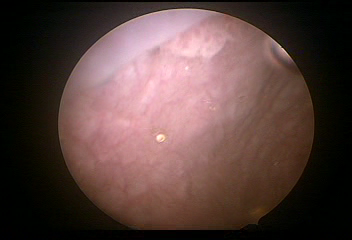
Modality: WLC
Class: Malignant
Subclass: HighGradePapillary
Lesion: L1
Stage: Ta
Morphology: Papillary
Bladder cancer association: Yes
Annotated structures: Tumor